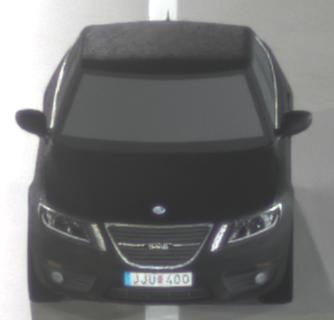
Make: Saab
Model: 5-Sep
Detailed model: 9-5 1.6T
Model produced from: 2010/06
Model produced until: 2011/12
Doors: 4
Color: black
Road condition: wet road
Daytime: night
Contrast: high contrast